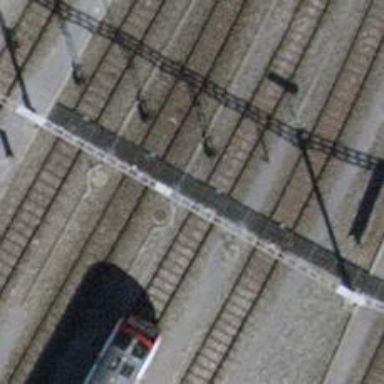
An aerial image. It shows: Rail yard with electrified contact lines for railway operations.